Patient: sex F, age 77
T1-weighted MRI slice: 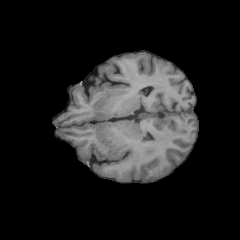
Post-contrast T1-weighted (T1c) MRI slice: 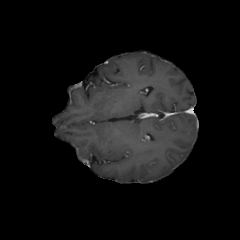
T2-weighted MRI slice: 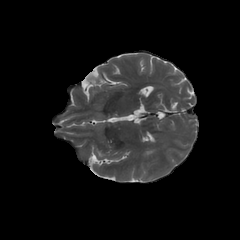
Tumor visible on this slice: yes
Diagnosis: Glioblastoma, IDH-wildtype
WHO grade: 4